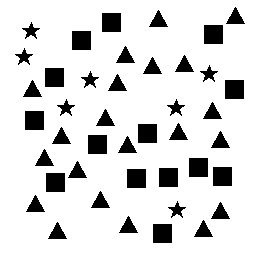
Squares: 14
Triangles: 21
Stars: 7
Total shapes: 42